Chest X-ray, AP view. Patient: 9 years old, sex F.
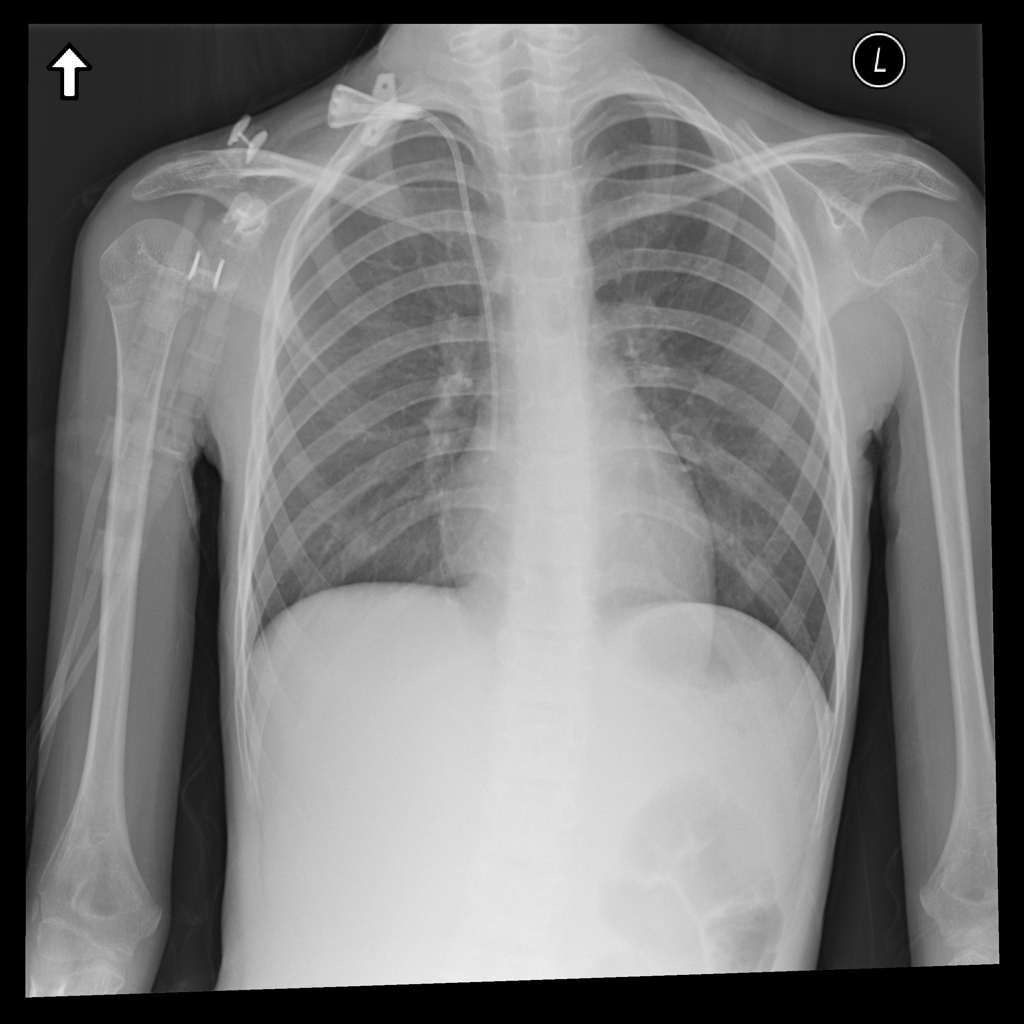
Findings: No Finding